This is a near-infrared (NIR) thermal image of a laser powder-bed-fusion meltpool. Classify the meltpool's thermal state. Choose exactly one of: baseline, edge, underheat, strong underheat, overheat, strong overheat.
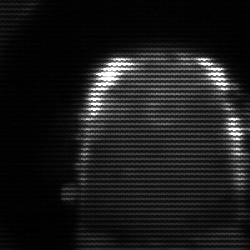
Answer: baseline